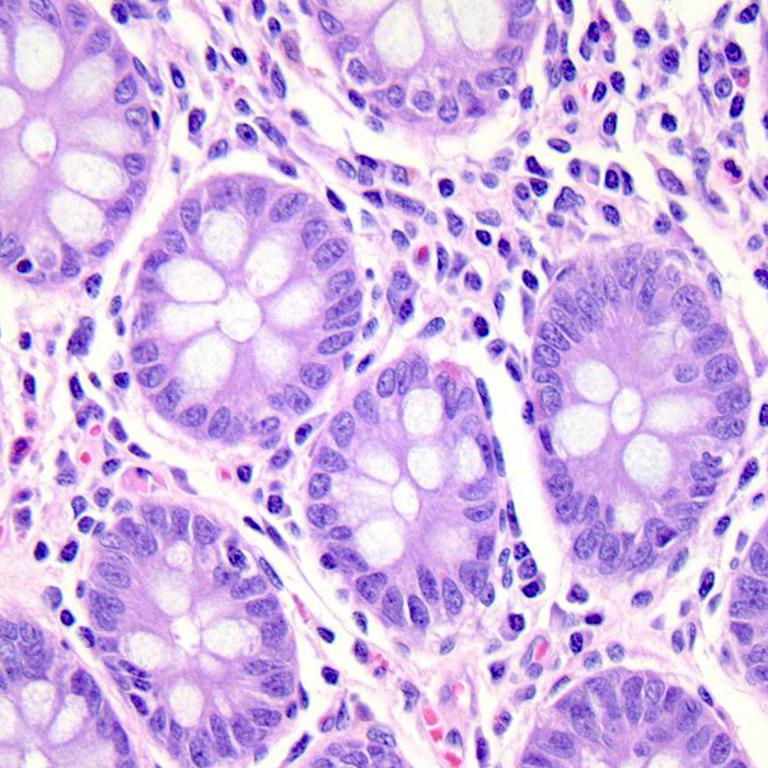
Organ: colon
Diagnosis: benign